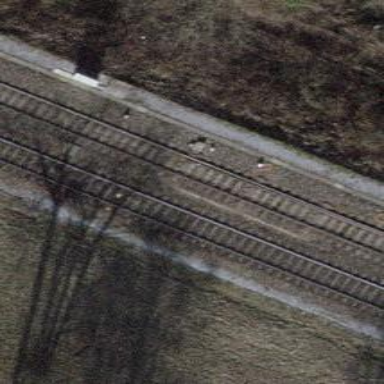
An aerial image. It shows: Single-track railway with electrified contact lines.